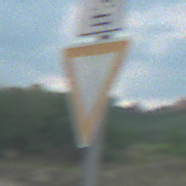
Verkehrszeichen: VorfahrtGewaehren
Zusatzzeichen oben: RichtungsangabeDurchPfeile9
Umgebung: Outdoor, Nature
Tageszeit: MorningAfternoon
Wetter: PartlyCloudy
Licht: Natural
Jahreszeit: NotSpecified
Kontrast: LowContrast